Question: I got a situation, I have an image of human body that would allow a user to click on any part of the image and an information box should pop out to take information from user and then save it to database. All information boxes should be edit able. If anyone knows about any plugin or any suggestion please let me know. For more understanding I have attached an image. Thanks in advance.
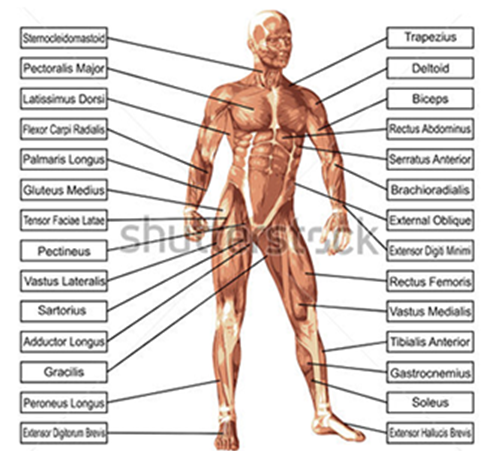
Answer: I think you should give <URL> in which we attach labels to certain parts of the picture you just need to feed the points.You can hide the labels if you want to or highlight the area of concern on some events if you want.Hope that helps.